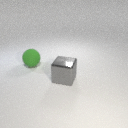
large gray metal cube in front of large green rubber sphere